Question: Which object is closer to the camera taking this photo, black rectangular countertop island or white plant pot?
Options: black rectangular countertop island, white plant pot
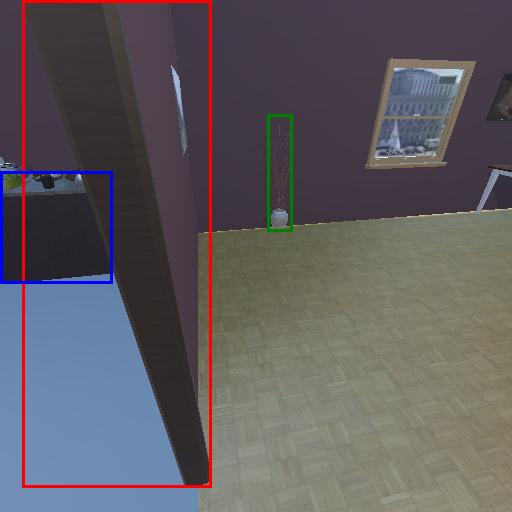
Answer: black rectangular countertop island